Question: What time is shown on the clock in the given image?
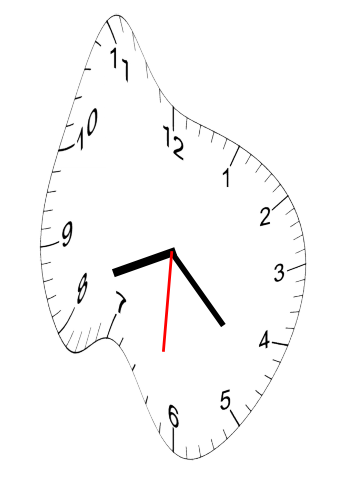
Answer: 08:22:31